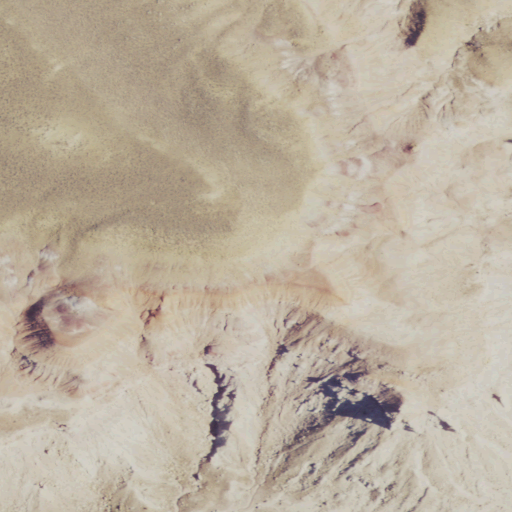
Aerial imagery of mountain in Wyoming named Maverick Spring Dome containing shrub, grassland, and barren land